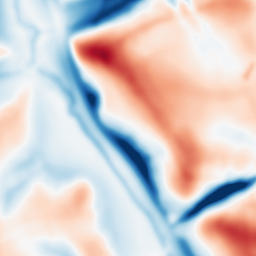
Category: multiscale
Decomposition family: dog
Decomposition parameters: sigma_low: 3
sigma_high: 20
Upsampling method: sinc_hamming
Upsampling parameters: scale: 2
kernel_size: 16
Upsampling scale: 2